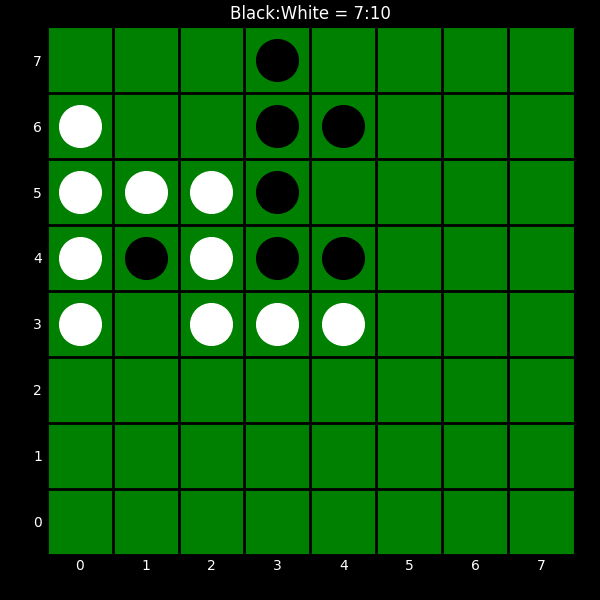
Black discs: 7
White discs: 10